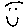
Label: smiley face